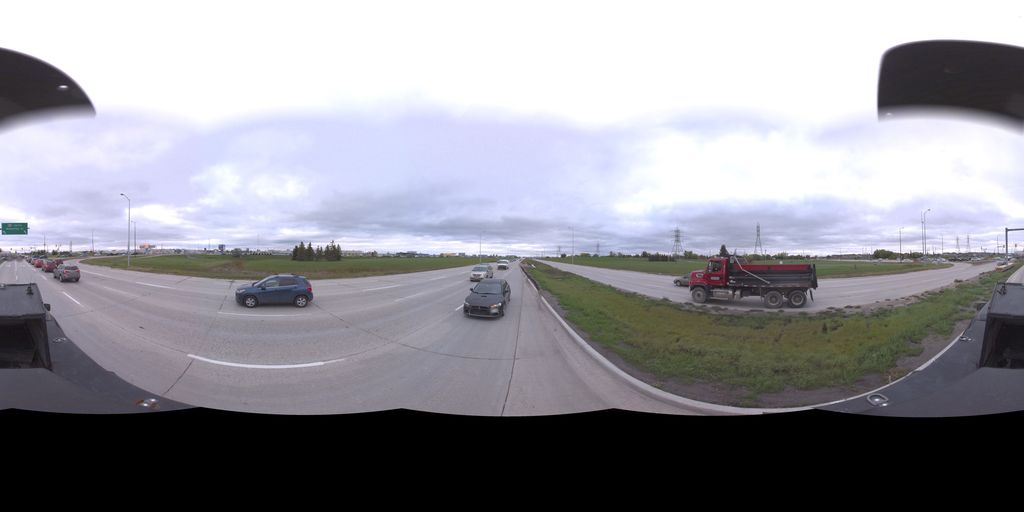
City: winnipeg